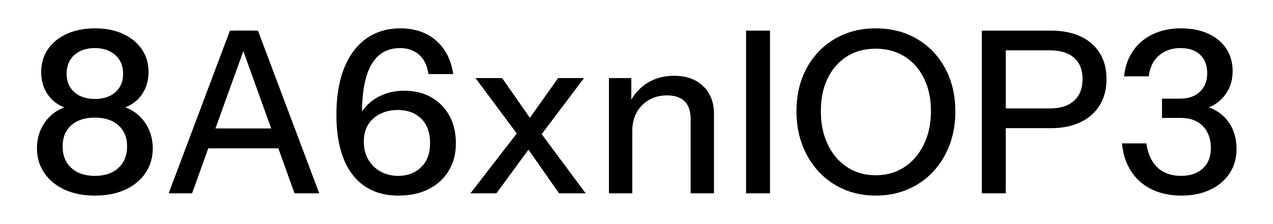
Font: InstrumentSans_Medium